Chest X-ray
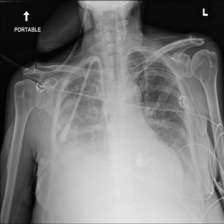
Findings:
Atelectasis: negative
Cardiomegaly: negative
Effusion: negative
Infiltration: negative
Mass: negative
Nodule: negative
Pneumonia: negative
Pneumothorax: negative
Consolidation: negative
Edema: negative
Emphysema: negative
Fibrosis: negative
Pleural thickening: negative
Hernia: negative